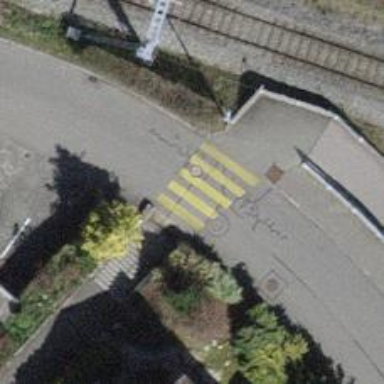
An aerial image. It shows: Road with steps.